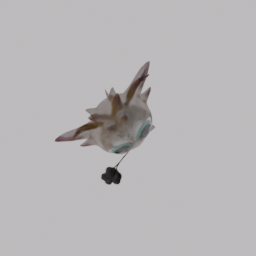
Label: animals